五年级 · 立体几何学
从一个棱长为 10 厘米的正方体木块上挖掉一个长 6 厘米、宽 5 厘米、高 4 厘米的长方体木块（如图），求剩下木块的体积?

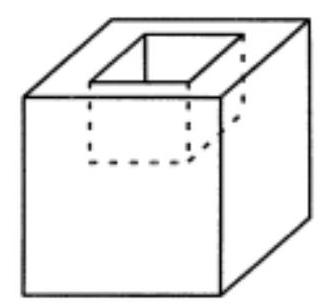
答案: 解880 立方厘米

【分析】正方体的体积 $=$ 棱长 $\times$ 棱长 $\times$ 棱长, 长方体的体积 $=$ 长 $\times$ 宽 $\times$ 高, 剩下木块的体积 $=$ 正方体的体积一挖掉长方体木块的体积, 据此解答。

【详解】 $10 \times 10 \times 10-6 \times 5 \times 4$

$=1000-120$

$=880$ （立方厘米）

答: 剩下木块的体积是 880 立方厘米。

【点睛】掌握长方体、正方体的体积计算公式是解答题目的关键。